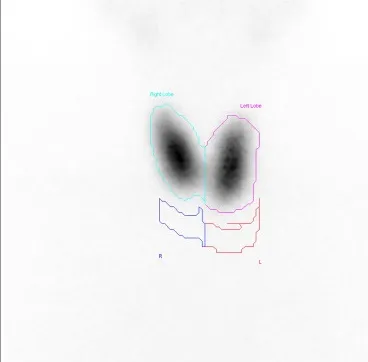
Results of the thyroid nuclear scan using technetium 99m. The thyroid shows a uniform and widespread absorption of substances without any signs of a toxic nodule or thyroiditis. These occurrences may potentially be Indicative of the initial stages of Graves' illness.
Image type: radiology (pet)